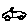
Label: car